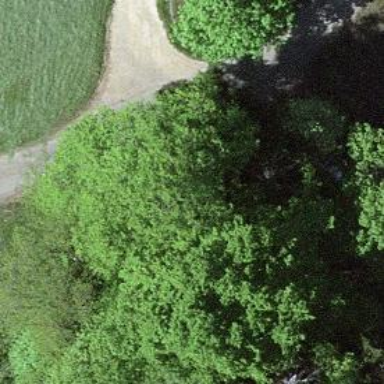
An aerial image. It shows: Wayside cross with historic significance.